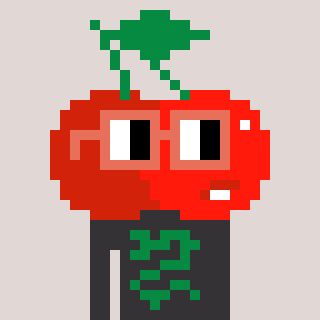
a pixel art character with square orange glasses, a cherry-shaped head and a grayscale-colored body on a warm background